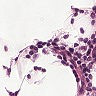
Metastatic tissue present: no